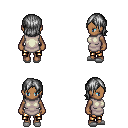
a pixel art fantasy rpg character, female body template, human, dark skin, white tunic, gold greaves, gray long bangs hairstyle, white slippers, four views (front, back, left, right), 2x2 character sprite sheet, small pixel art, hard edges, no anti-aliasing